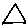
Label: triangle